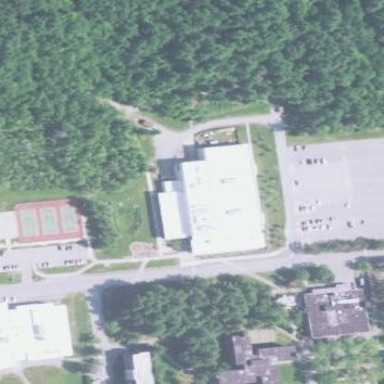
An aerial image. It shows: School building located near fitness center.